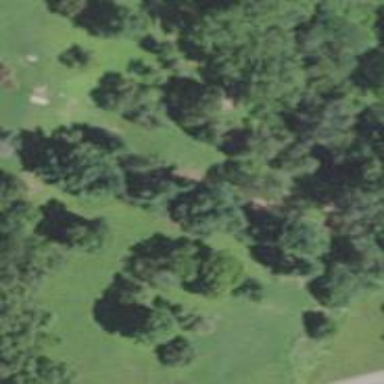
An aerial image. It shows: Disc golf hole.